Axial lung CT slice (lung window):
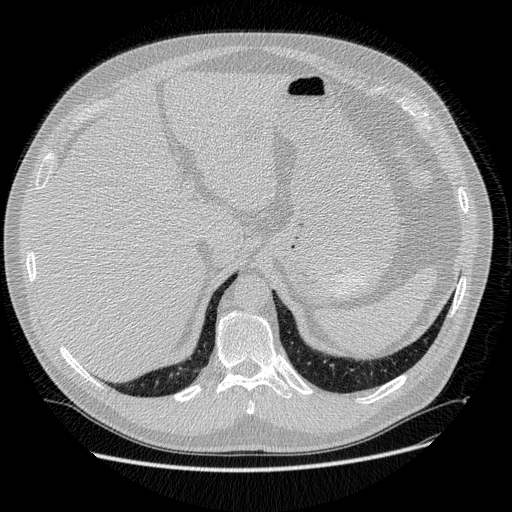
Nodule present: no